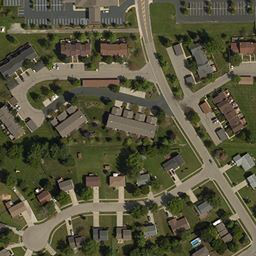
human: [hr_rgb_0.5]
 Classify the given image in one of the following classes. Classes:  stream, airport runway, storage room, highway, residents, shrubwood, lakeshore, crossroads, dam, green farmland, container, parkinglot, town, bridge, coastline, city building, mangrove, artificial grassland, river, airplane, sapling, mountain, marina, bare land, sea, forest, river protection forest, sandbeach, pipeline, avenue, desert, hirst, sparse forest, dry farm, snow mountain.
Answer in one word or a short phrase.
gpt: town